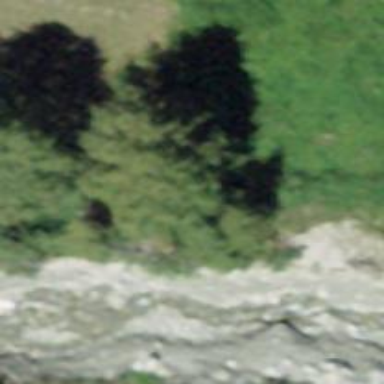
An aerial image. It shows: Evergreen needle-leaved tree that serves as landmark.